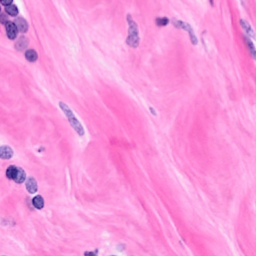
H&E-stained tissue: Breast